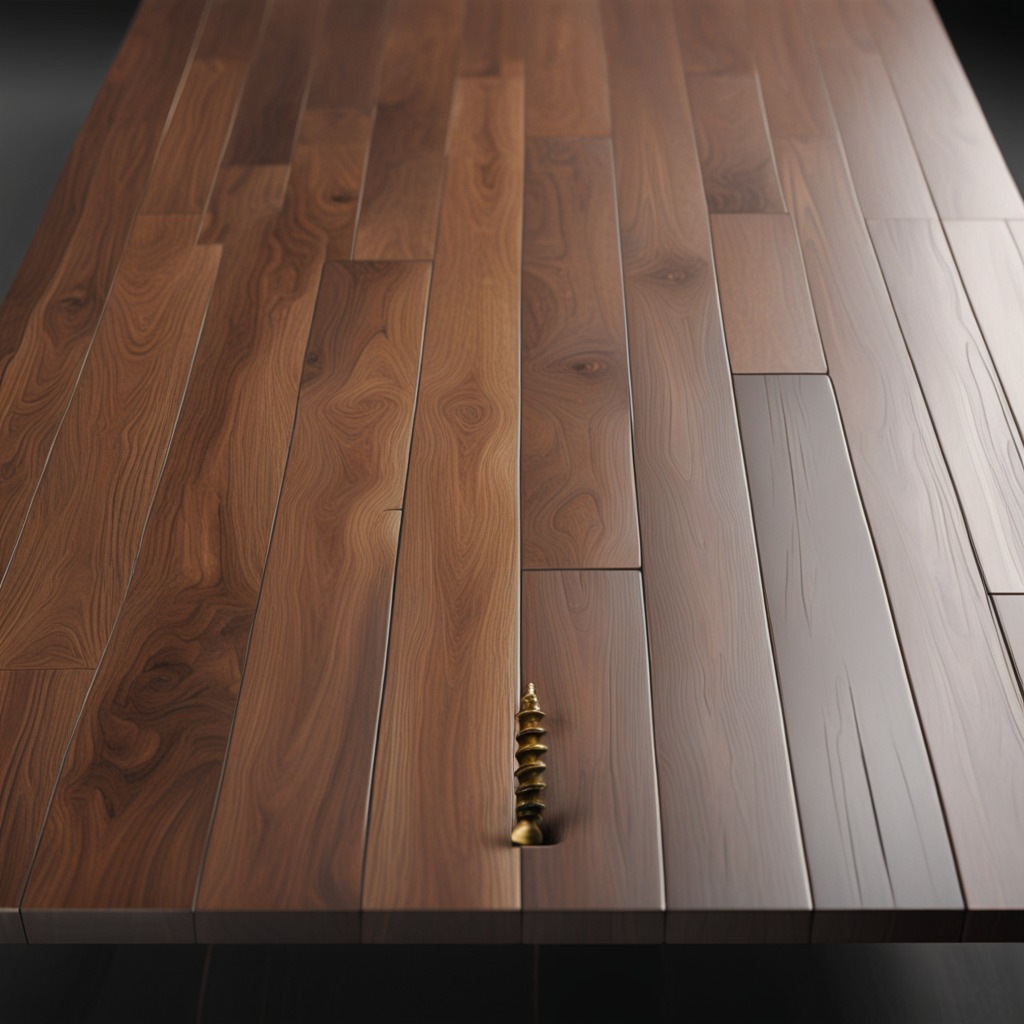
A metal screw is lying on an oil-spilled wooden table in a vintage motorcycle garage.